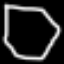
Label: octagon